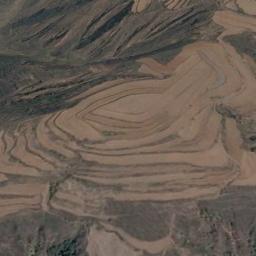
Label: terrace